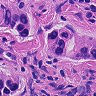
Metastatic tissue present: yes